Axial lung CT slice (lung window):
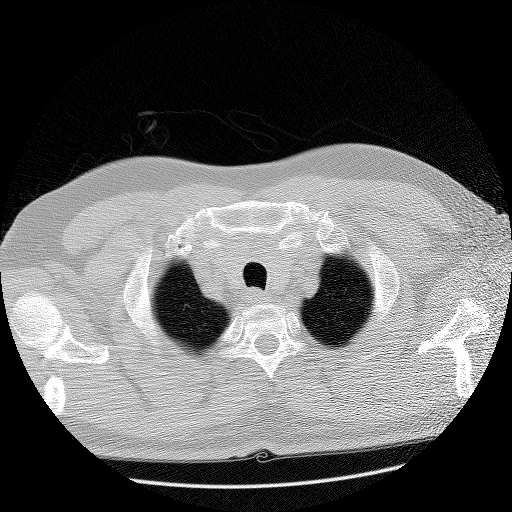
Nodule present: no